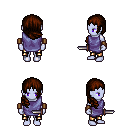
a pixel art fantasy rpg character, female body template, dark elf, purple skin, chain tabard jacket, gold greaves, brown right-swept hairstyle, leather bracers, dagger, four views (front, back, left, right), 2x2 character sprite sheet, small pixel art, hard edges, no anti-aliasing